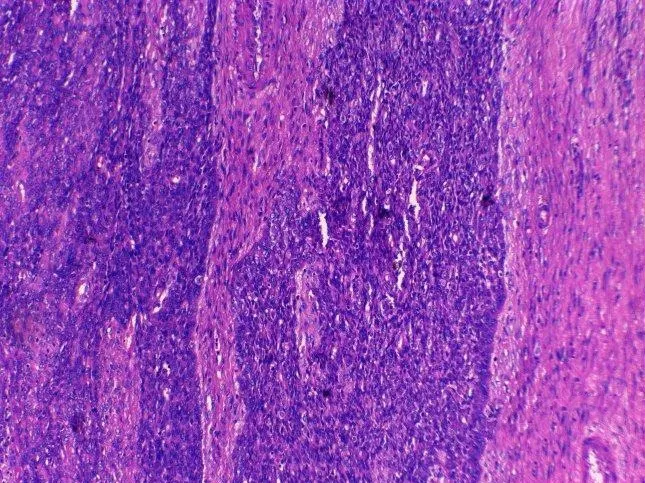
Endometrial stromal cells positive for CD-10 stain (internal control).
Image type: pathology (h&e)